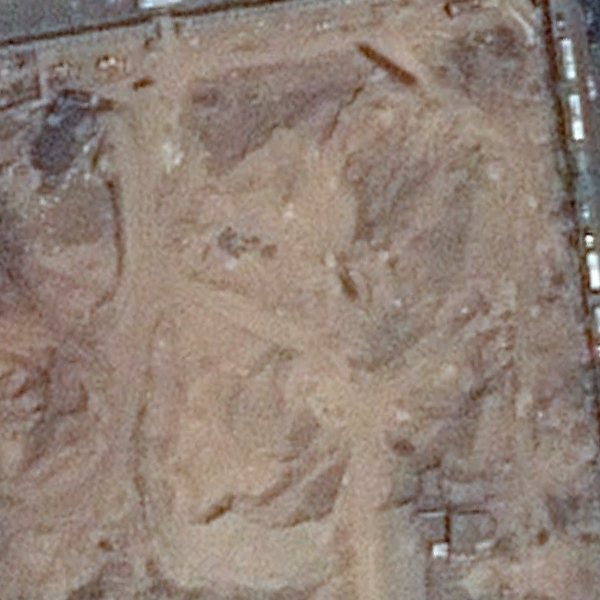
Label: BareLand